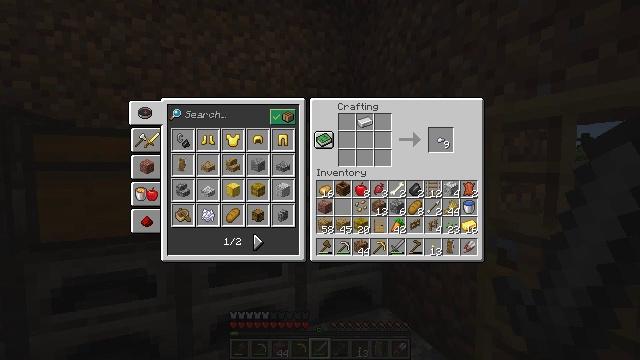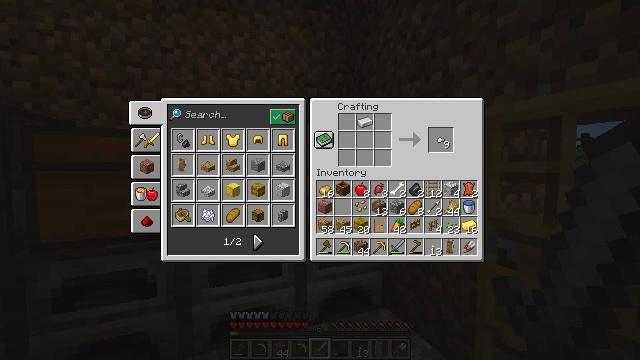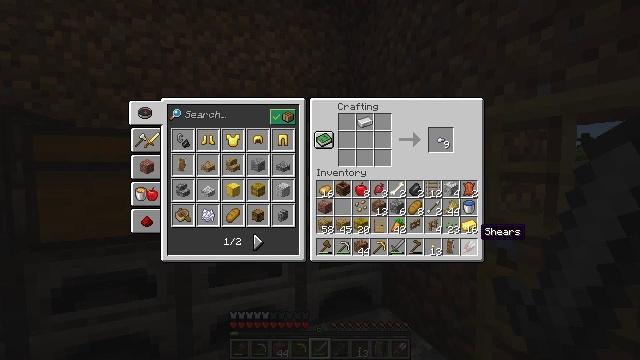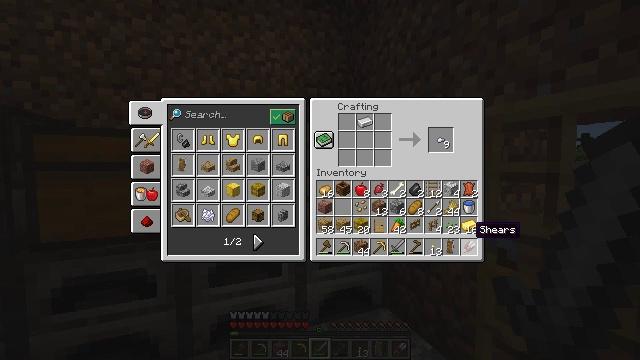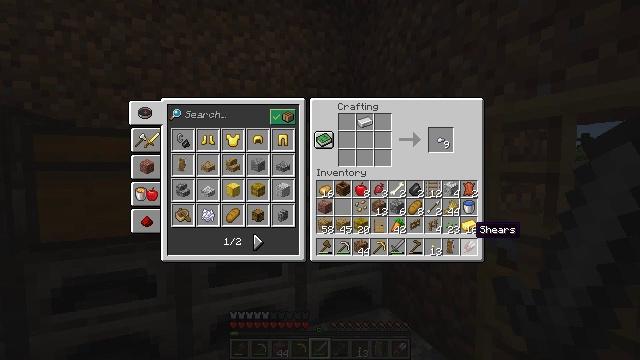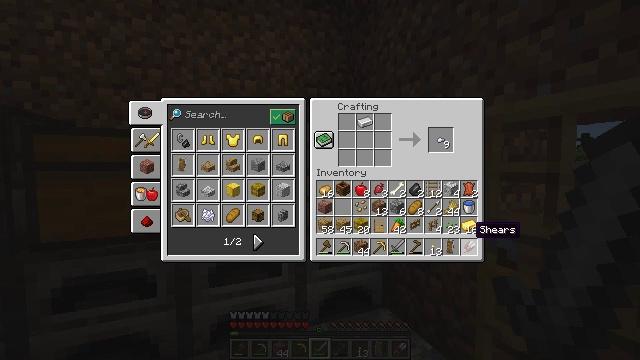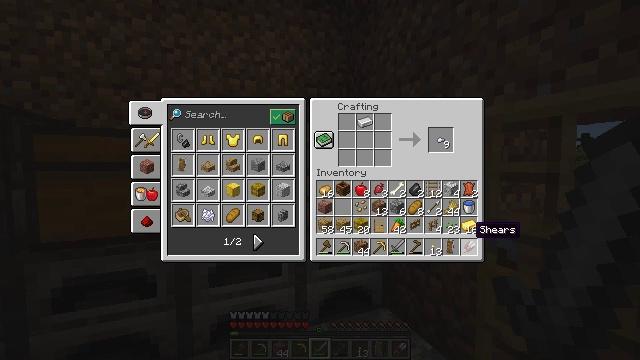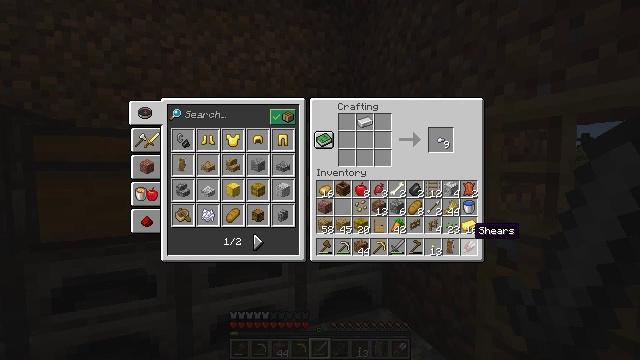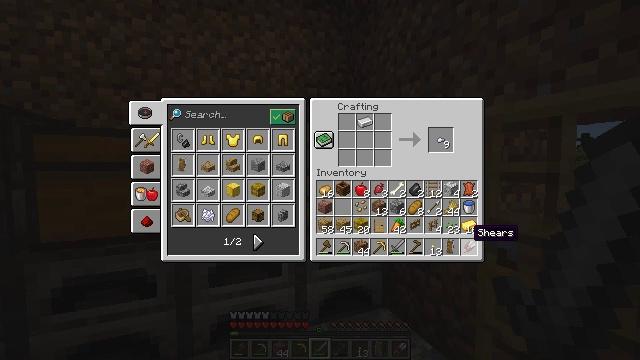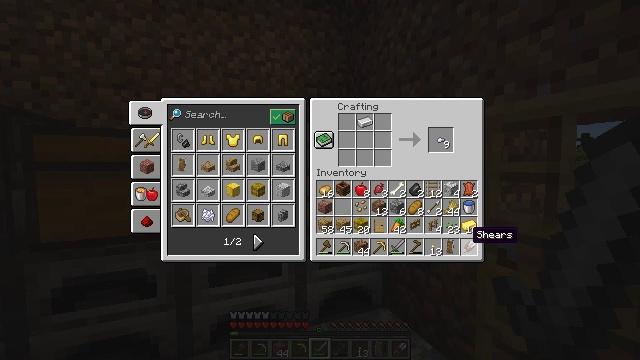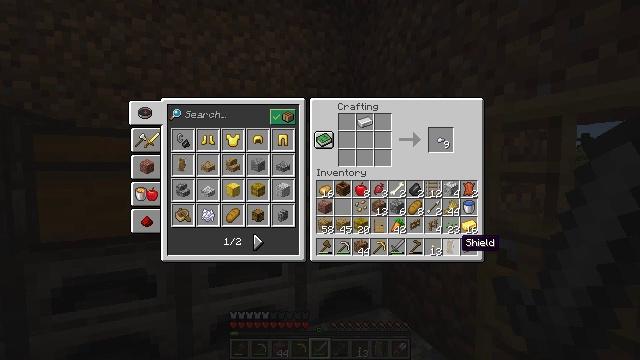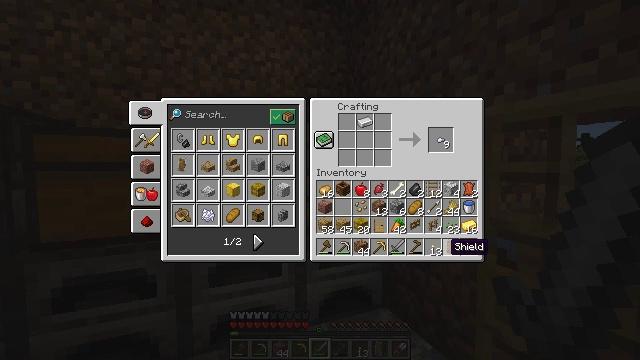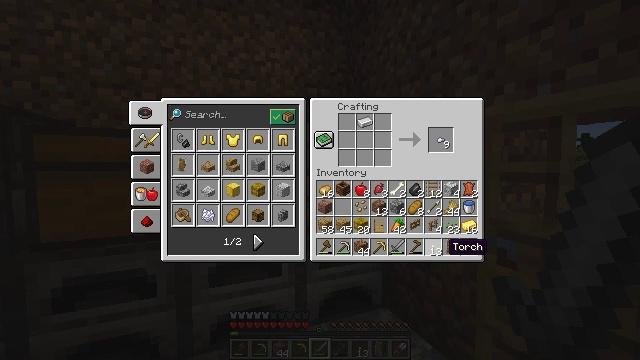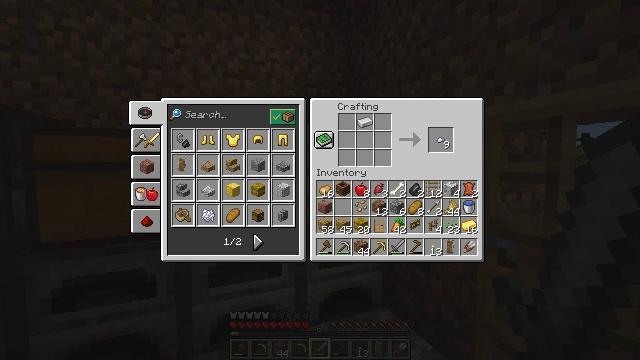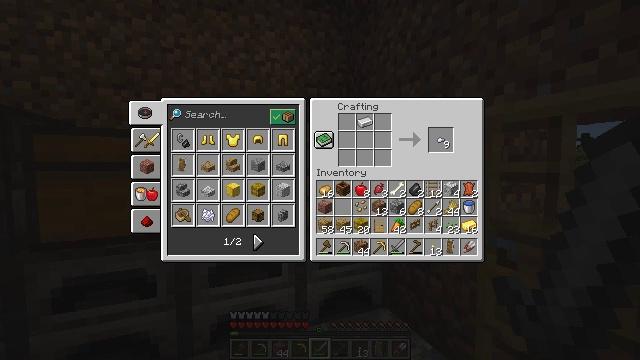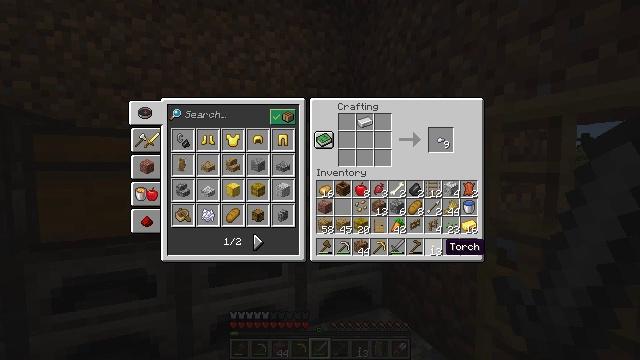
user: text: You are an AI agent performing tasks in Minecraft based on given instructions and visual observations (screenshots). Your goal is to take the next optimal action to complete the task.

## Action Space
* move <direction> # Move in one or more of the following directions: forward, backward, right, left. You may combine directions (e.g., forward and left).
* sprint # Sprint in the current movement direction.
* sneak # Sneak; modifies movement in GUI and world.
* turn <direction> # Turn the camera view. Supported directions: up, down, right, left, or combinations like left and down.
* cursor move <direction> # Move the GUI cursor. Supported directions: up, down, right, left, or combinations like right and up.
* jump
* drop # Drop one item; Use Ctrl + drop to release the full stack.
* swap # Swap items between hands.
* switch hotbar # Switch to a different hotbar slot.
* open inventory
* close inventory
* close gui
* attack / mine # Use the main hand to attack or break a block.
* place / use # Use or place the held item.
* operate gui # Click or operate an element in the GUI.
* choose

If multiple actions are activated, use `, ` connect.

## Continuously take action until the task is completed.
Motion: motion action
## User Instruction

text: Break the dirt block.
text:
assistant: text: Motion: turn left
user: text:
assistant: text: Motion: turn left
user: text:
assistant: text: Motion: no_op
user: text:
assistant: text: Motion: no_op
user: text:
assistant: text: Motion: no_op
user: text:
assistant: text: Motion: no_op
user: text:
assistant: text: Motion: no_op
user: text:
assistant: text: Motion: no_op
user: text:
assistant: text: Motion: no_op
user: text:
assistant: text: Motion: turn left and down
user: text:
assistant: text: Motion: turn left
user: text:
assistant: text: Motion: no_op
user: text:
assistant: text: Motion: no_op
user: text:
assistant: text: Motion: no_op
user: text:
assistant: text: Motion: no_op
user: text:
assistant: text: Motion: no_op
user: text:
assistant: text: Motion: no_op
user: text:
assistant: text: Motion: no_op
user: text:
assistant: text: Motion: no_op
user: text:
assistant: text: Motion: no_op
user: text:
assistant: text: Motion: turn left
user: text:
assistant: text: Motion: turn left
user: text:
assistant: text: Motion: no_op
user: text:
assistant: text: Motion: no_op
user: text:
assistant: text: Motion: no_op
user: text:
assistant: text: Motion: turn left
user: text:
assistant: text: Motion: turn left
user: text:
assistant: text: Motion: no_op
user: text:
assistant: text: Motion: no_op
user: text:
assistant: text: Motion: no_op